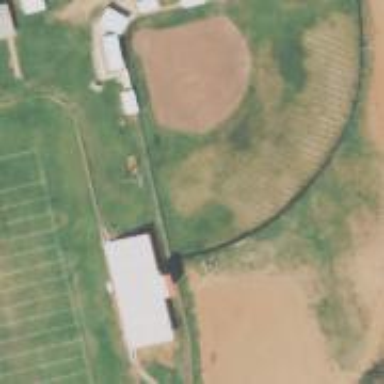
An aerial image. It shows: Softball pitch for leisure and sport activities.